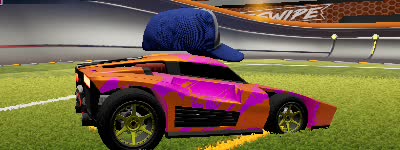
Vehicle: breakout